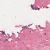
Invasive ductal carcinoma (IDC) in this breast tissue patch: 0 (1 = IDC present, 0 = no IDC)